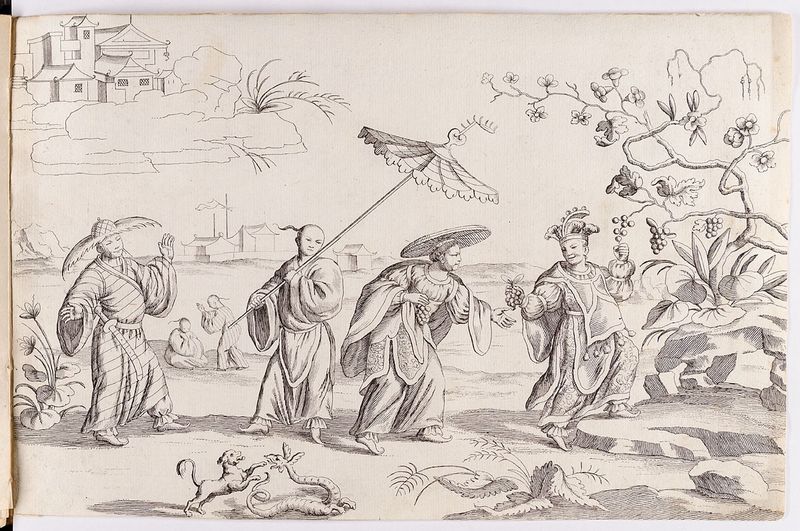
Titel: Chinadarstellung
Künstler: Martin Engelbrecht
Standort: Hamburg
Institution: Museum für Kunst und Gewerbe Hamburg
Schlagwörter: sonnenschirm, tiere, barock, pflanzen, papier, grafik, graphik, fotografie, photographie, druckgraphik, druckgrafik, stich, fabelwesen, kupferstich, ungeheuer, monster, wasserzeichen, fabeltier, fabeltiere, phantastik, zwitterwesen, monstrum, das, reproduktionen, barockzeit, barockzeitalter, druckerzeugnisse, völker, nationalitäten, gegenstände, ornamentstich, vorlageblätter, chinesendarstellungen, länder, fantastische, parallelwelt, phantasiewelt